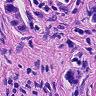
Metastatic tissue present: yes